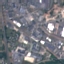
Label: Industrial